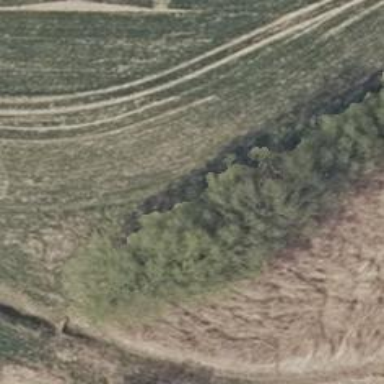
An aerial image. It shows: Row of deciduous broadleaved trees.